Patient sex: M
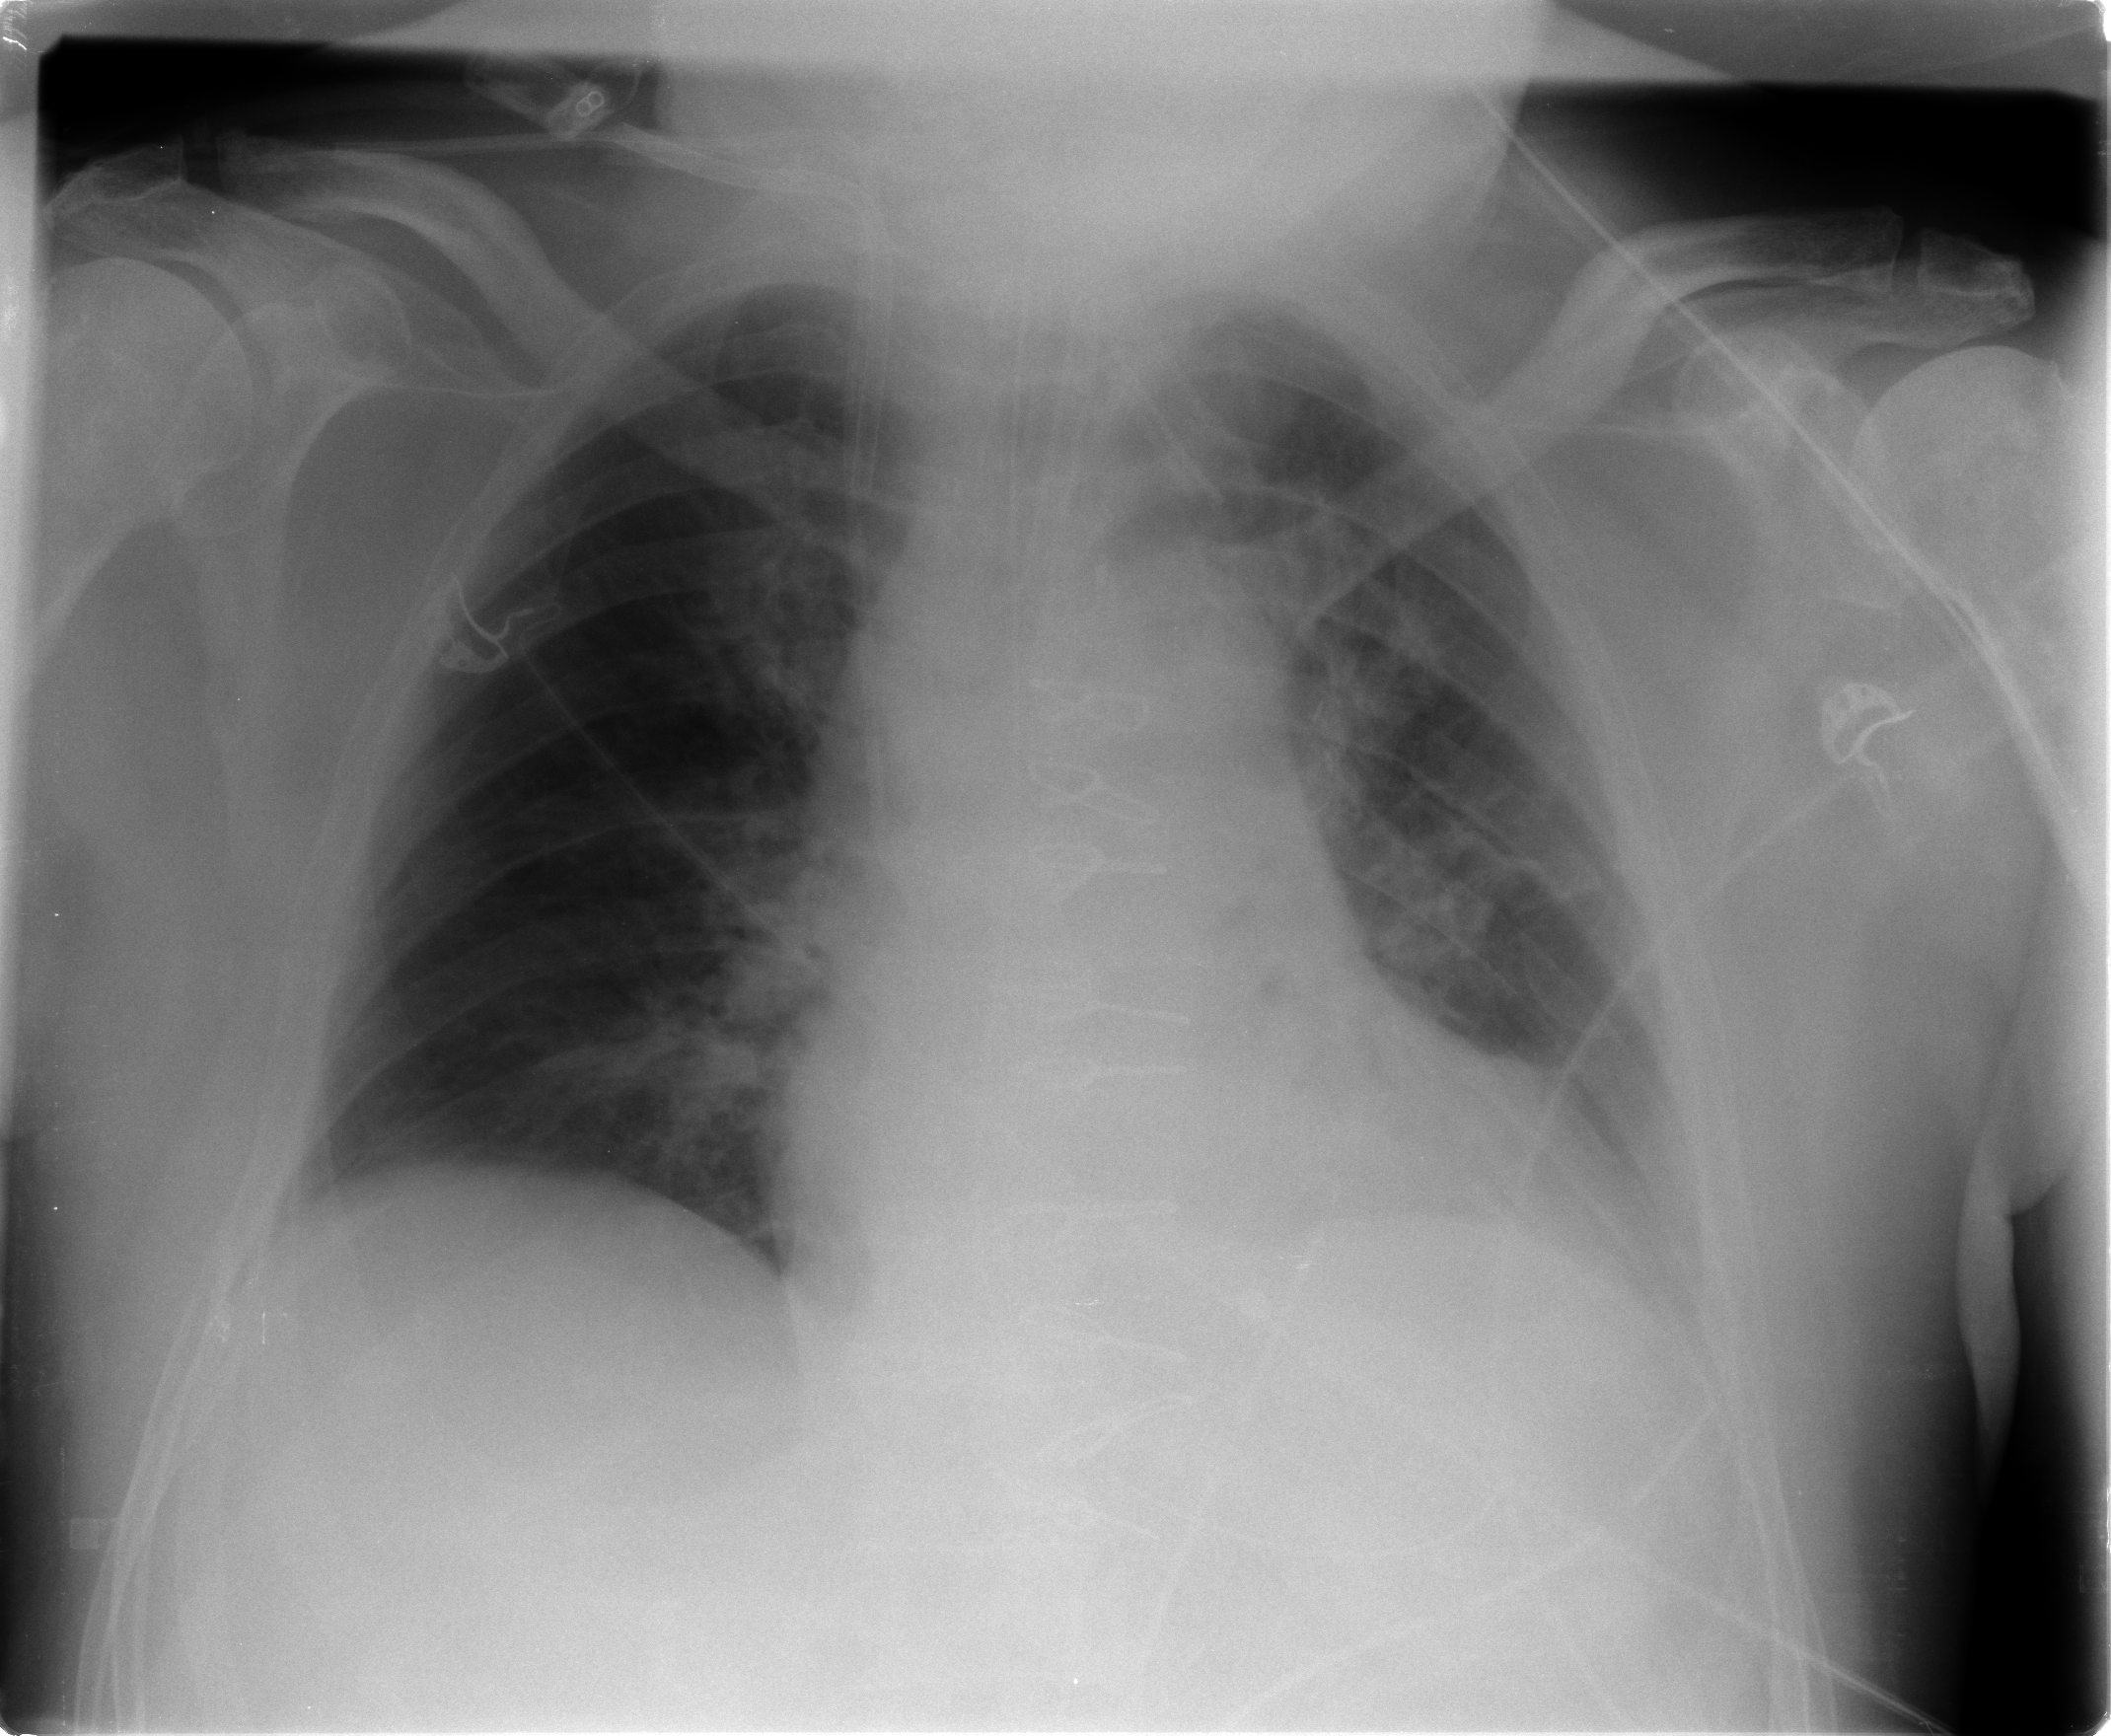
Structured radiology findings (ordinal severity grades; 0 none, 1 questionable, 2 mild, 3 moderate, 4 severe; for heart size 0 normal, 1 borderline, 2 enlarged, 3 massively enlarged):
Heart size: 2
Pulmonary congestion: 1
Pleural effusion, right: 0
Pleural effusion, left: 1
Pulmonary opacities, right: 0
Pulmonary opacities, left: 1
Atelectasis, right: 2
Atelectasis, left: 2